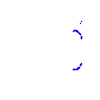
Particle: kaon